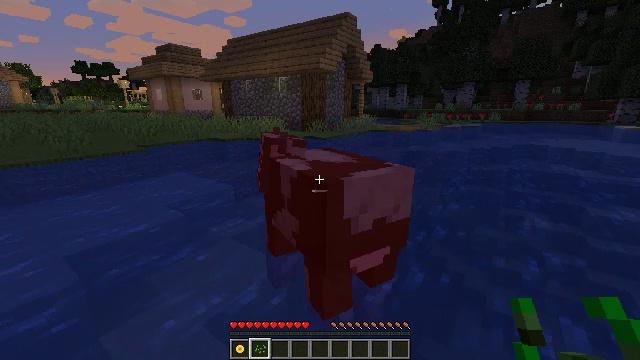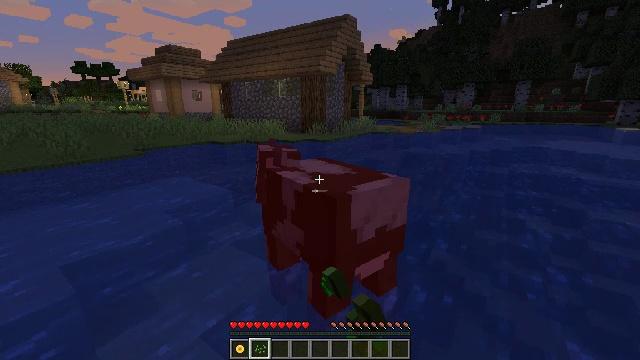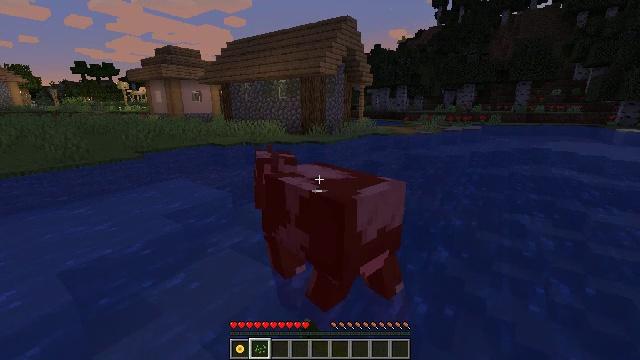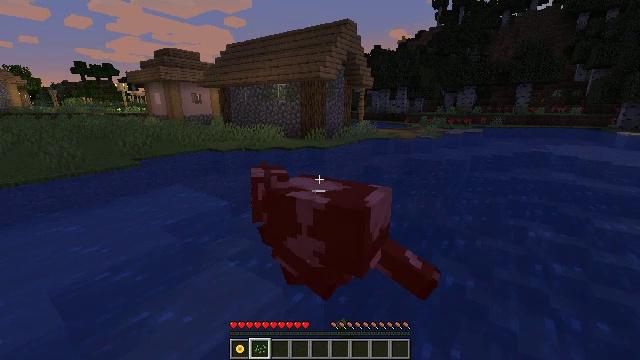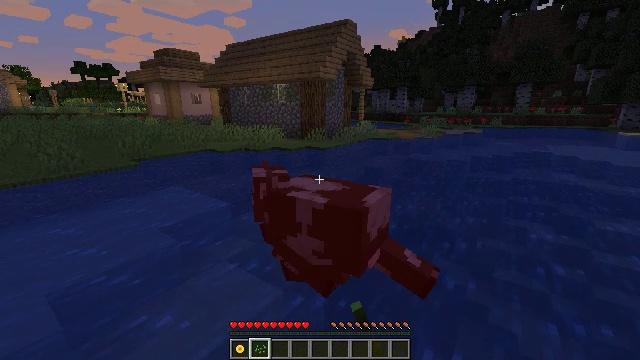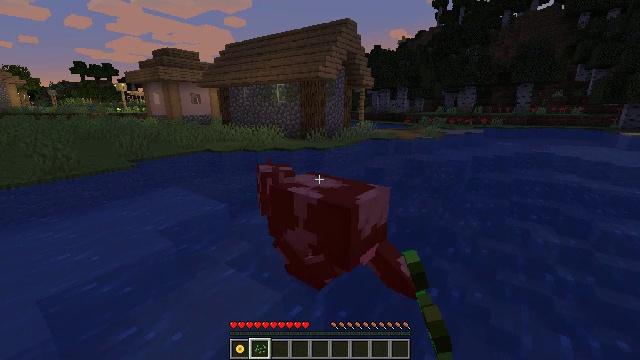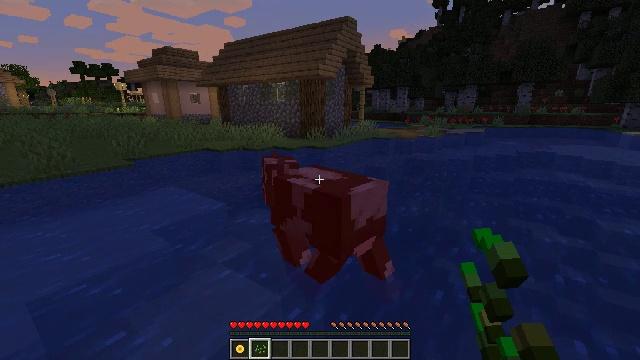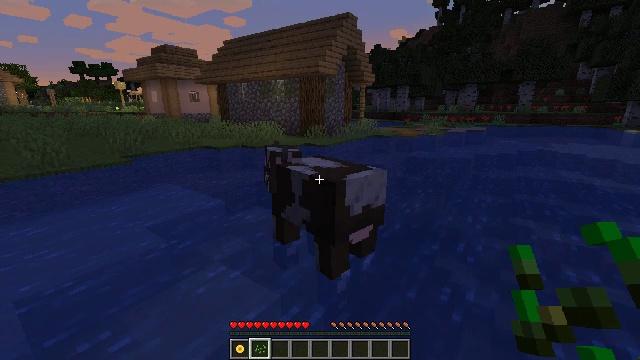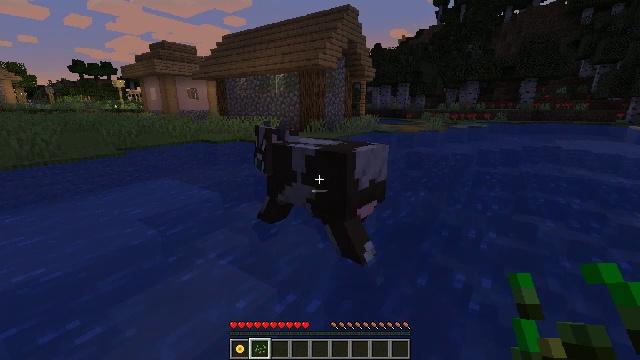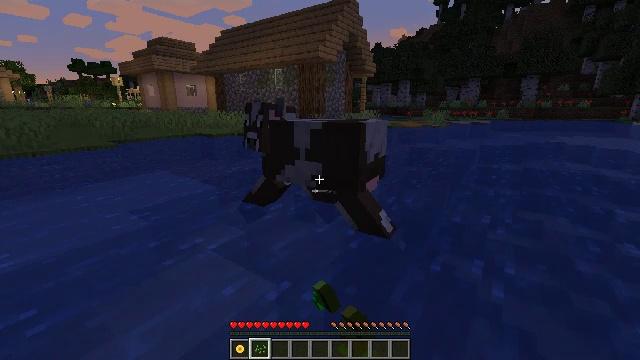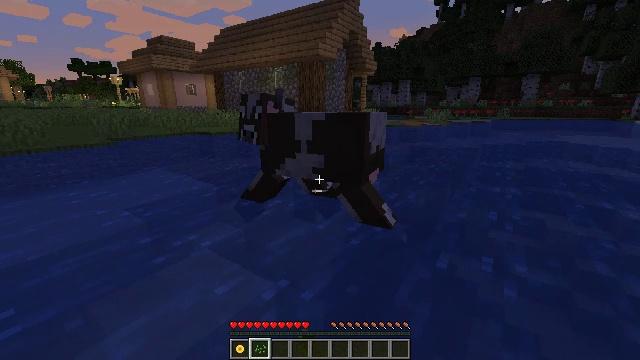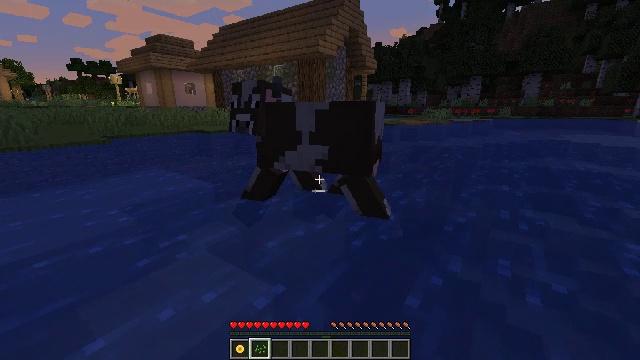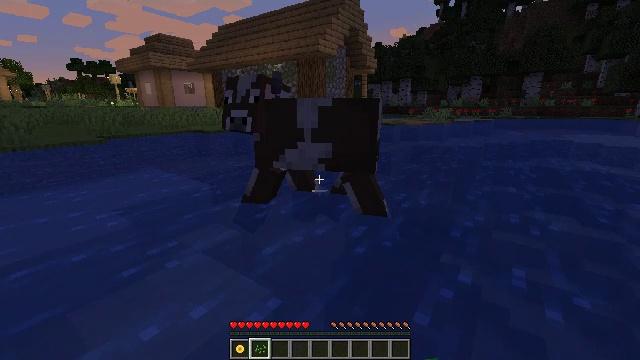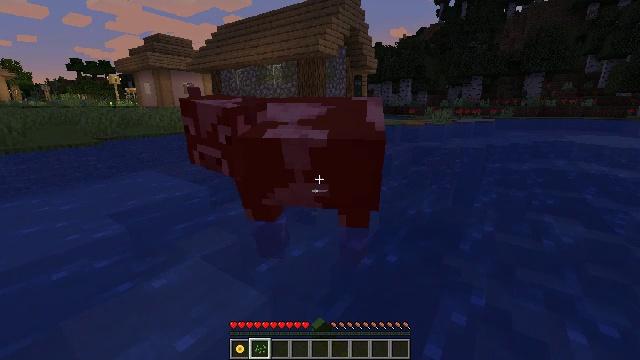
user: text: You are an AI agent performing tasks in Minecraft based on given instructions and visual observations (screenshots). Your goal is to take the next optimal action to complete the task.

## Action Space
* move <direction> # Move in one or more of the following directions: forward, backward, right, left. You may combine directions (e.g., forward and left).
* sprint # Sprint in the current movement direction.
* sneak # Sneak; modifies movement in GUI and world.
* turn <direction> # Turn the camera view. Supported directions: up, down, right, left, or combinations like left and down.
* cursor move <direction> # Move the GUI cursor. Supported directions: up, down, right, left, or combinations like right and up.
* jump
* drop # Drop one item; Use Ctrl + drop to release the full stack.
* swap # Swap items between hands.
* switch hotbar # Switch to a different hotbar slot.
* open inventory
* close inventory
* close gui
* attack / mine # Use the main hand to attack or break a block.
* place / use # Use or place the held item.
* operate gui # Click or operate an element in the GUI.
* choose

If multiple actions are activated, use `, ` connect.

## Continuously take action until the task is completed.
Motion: motion action
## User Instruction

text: Hunt animals.
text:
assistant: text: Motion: move forward, attack / mine, jump
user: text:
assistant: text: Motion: move forward, attack / mine, jump
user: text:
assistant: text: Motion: move forward, attack / mine, jump
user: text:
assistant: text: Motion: move forward, attack / mine, jump
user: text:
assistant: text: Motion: move forward, attack / mine, jump
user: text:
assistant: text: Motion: move forward, jump
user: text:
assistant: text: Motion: move forward, jump
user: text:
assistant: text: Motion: move forward, attack / mine, jump
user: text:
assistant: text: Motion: move forward, attack / mine, jump
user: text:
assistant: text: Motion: move forward, attack / mine, jump
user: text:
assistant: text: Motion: move forward, jump
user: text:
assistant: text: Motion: move forward, attack / mine, jump
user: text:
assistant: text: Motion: move forward, attack / mine, jump
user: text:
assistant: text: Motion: attack / mine, jump